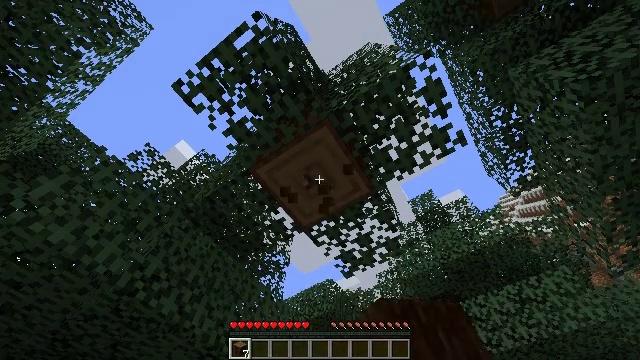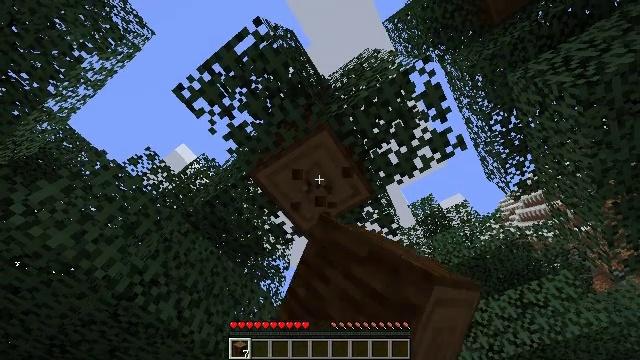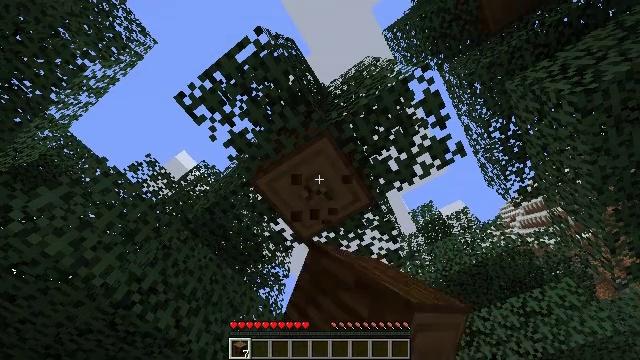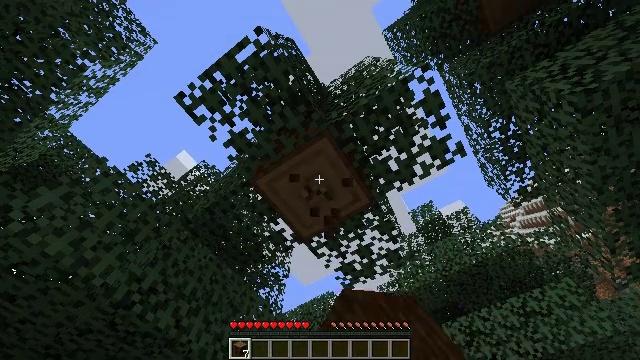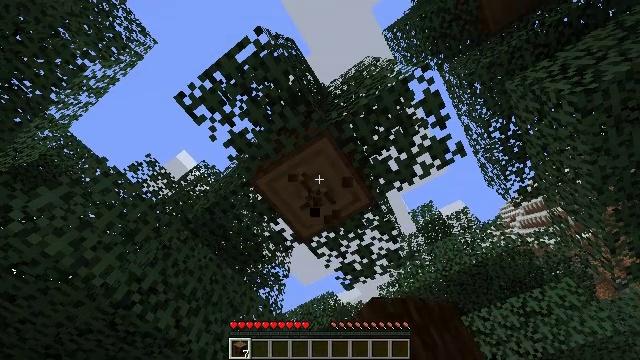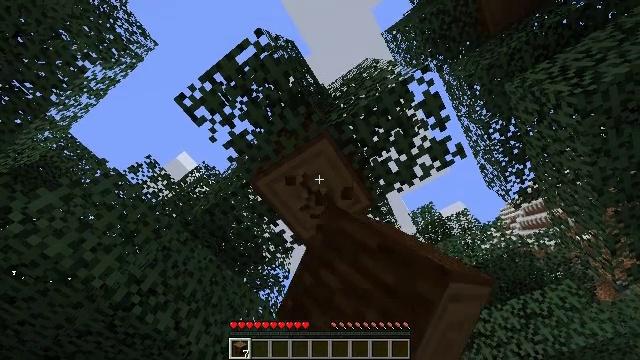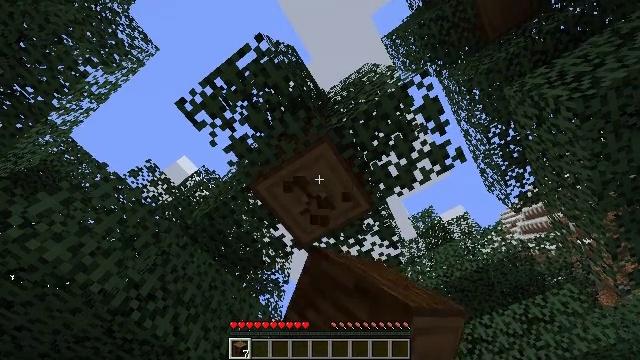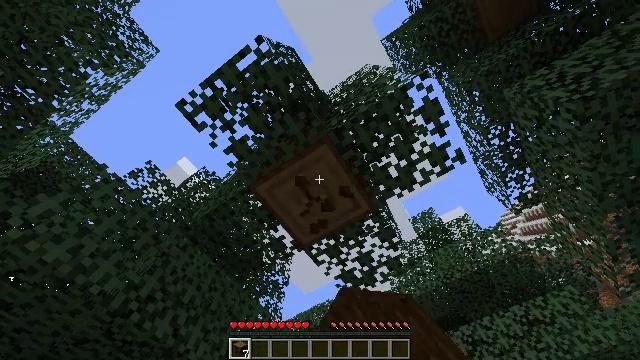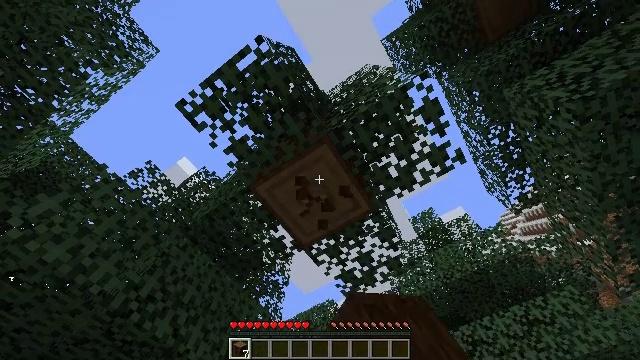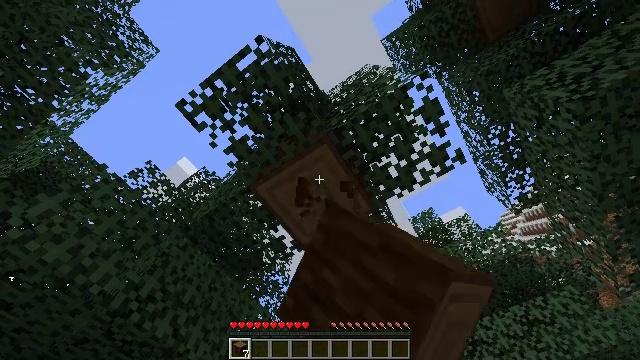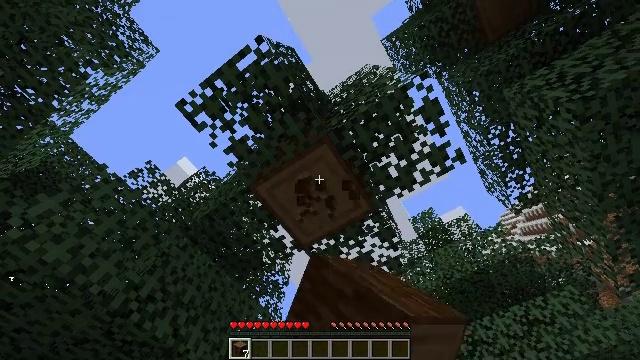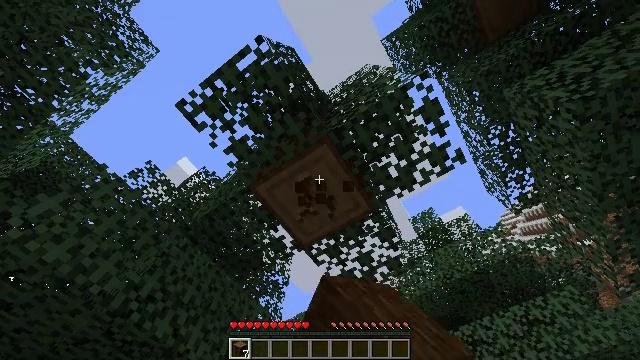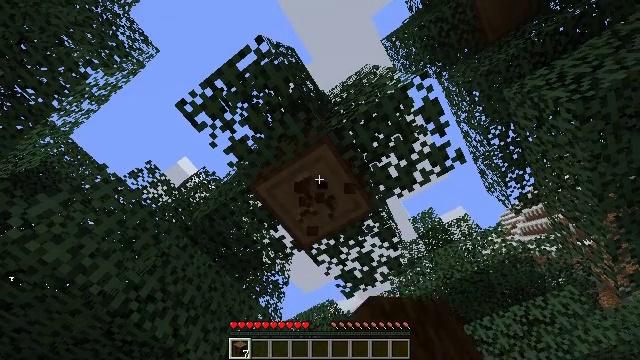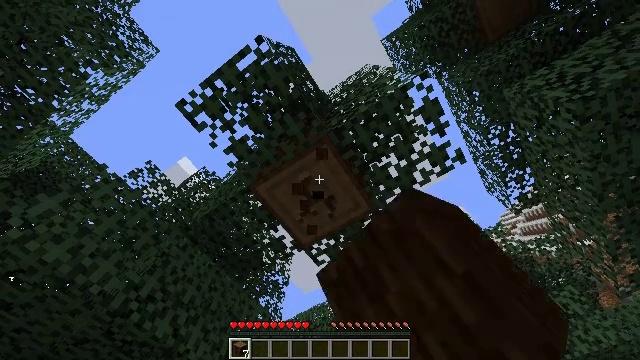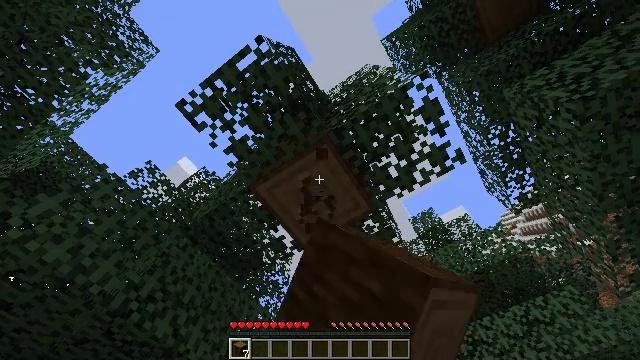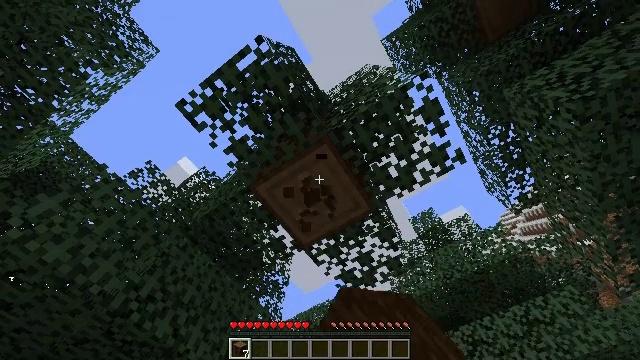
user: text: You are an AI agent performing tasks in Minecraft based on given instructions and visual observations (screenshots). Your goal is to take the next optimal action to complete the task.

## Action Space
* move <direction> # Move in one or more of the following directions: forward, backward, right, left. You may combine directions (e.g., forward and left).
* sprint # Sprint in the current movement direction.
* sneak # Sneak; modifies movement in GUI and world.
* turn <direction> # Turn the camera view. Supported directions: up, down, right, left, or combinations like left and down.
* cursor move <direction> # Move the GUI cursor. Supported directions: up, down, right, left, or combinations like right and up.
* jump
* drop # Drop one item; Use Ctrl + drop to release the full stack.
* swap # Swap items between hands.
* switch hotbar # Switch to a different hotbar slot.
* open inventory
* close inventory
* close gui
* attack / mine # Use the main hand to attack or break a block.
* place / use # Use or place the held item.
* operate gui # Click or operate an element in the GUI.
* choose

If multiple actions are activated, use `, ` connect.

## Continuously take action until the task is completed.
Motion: motion action
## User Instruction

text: Break the spruce log from the tree.
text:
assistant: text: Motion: attack / mine
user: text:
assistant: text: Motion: turn up, attack / mine
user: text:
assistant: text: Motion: attack / mine
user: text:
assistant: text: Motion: attack / mine
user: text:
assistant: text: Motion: attack / mine
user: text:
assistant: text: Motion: attack / mine
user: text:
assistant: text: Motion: attack / mine
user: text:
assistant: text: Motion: attack / mine
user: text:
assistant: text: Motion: attack / mine
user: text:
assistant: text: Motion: attack / mine
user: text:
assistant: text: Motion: attack / mine
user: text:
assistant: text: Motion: attack / mine
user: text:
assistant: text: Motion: attack / mine
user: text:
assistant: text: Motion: attack / mine
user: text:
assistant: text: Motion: attack / mine
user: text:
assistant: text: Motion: attack / mine
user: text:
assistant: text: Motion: attack / mine
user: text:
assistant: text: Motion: attack / mine
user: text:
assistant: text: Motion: turn up, attack / mine
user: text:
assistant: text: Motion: attack / mine
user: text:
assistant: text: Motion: attack / mine
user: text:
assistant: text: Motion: attack / mine
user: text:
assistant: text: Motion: attack / mine
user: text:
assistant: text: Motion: attack / mine
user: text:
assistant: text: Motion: attack / mine
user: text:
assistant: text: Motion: attack / mine
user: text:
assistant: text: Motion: attack / mine
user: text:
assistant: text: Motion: attack / mine
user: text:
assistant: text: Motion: attack / mine
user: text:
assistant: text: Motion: attack / mine